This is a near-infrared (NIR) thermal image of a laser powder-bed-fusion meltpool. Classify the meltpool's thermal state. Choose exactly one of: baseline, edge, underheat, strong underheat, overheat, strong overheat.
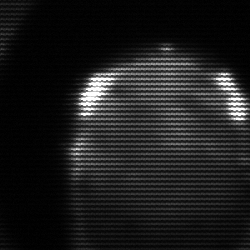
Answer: edge